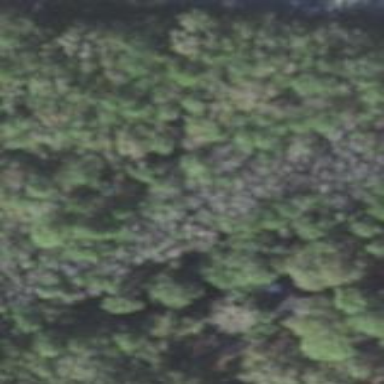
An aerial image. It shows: Mixed woodland area with various types of leaves.